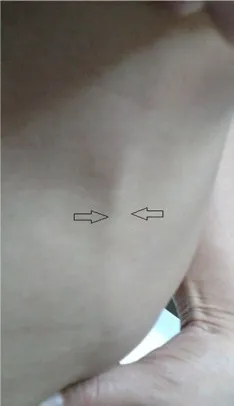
Physical examination of patient with axillary web syndrome. (C) Taut cords radiate to the thoracoabdominal wall.
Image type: medical_photograph (skin_photograph)